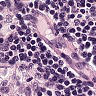
Metastatic tissue present: no